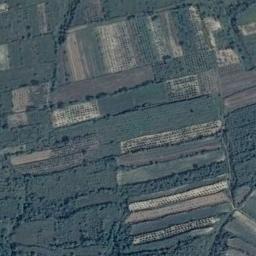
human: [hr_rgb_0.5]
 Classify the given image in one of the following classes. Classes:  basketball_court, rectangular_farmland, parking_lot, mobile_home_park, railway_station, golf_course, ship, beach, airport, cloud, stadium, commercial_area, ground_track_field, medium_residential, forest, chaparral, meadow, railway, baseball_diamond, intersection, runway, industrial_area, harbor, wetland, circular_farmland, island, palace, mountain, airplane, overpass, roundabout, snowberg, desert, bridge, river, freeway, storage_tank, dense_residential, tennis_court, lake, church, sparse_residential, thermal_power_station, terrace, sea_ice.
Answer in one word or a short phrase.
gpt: terrace